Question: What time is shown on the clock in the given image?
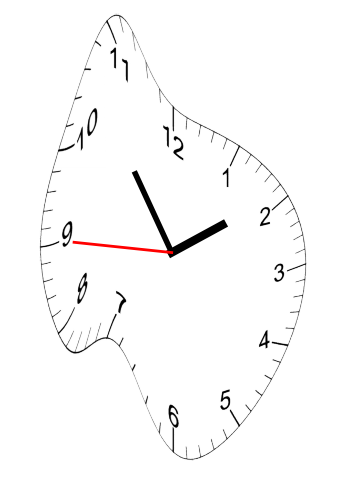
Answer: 01:53:45